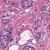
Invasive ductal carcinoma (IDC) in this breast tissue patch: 0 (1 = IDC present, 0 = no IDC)